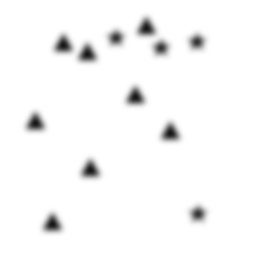
Squares: 0
Triangles: 8
Stars: 4
Total shapes: 12